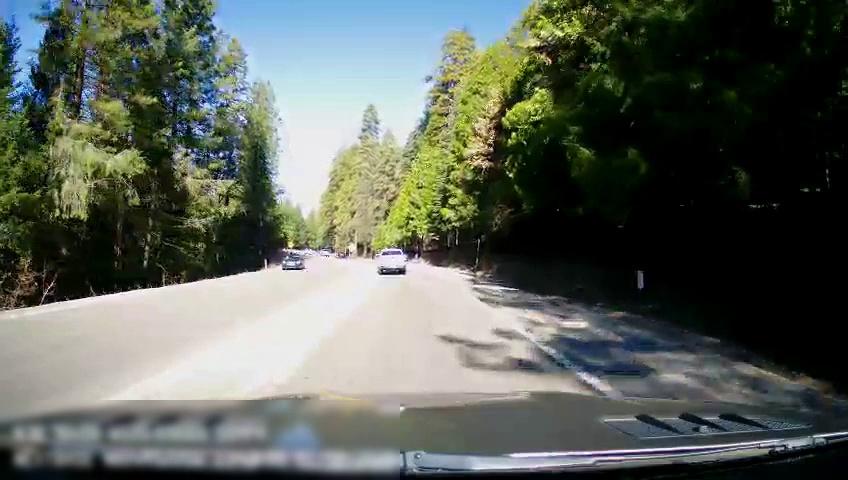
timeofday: Day
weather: Sunny
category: Drivable Space
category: Vehicles | Car
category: Vehicles | Truck
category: Lanes | Alternate Lane
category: Traffic | Signs